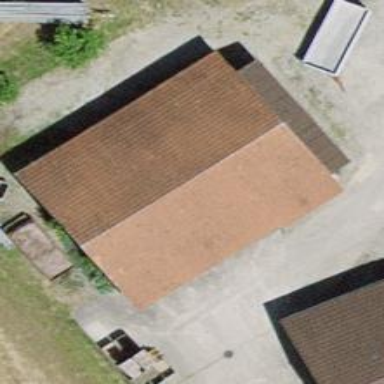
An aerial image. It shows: Garage.